Interaction volume radius: 5 \u00c5
Interaction volume height: 20 \u00c5
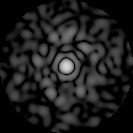
Disorder parameter: 0.8192